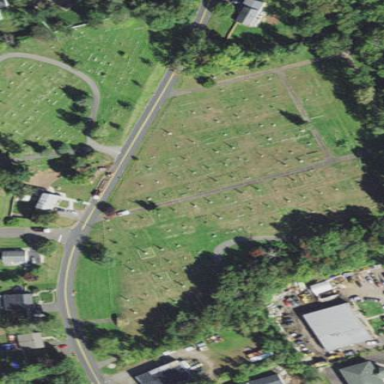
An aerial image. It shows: Private cemetery with solemn ambiance.